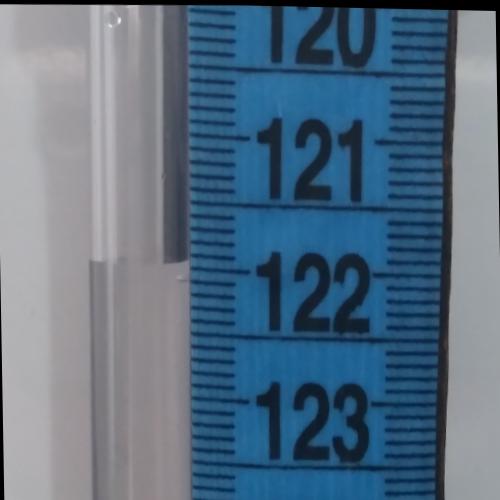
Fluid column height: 121.9 cm